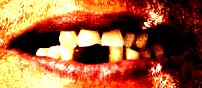
Condition: hypodontia